Question: I have a HTML page as shown in <URL> . When "searchReportButton" button is clicked a javascript function "checkSession" is invoked. Inside the "checkSession" function there is a 'jquery.ajax' call to a 'web method' listed below. The web method is working fine and I am able to alert the result as "ACTIVE" in javascript success callback.
I have set the context as this.
'''
context: this, //CONTEXT
'''
I am expecting the following code to alert the "Loading..." text. The assumption is 'this' will work in the 'success callback' since the 'context' is set. But it not showing the text.
'''
if (result == "ACTIVE")
{
var selectedTable = $(this).closest('.dateFilter').siblings('.sentDatesSection').find('.reportSentDatesDiv');
alert($(selectedTable).text());
}
'''
What need to be corrected in order to get the context in the callback?
'''
[WebMethod(CacheDuration = 0)]
public static string CheckSessionExpiry(string empID)
{
return "ACTIVE";
}
'''

'''
$(document).ready(function() {
var searchReportButton = $('.searchReportButton');
searchReportButton.click(function() {
var selectedTable = $(this).closest('.dateFilter').siblings('.sentDatesSection').find('.reportSentDatesDiv');
alert($(selectedTable).text());
checkSession();
return false;
});
});
function checkSession() {
var empID = 101;
alert('Function Reached');
$.ajax({
type: "POST",
url: "Error.aspx/CheckSessionExpiry",
data: '{"empID": "' + empID + '"}',
contentType: "application/json; charset=utf-8",
dataType: "json",
context: this,
//CONTEXT
success: handleSessionResult
});
}
function handleSessionResult(result) {
if (result.hasOwnProperty("d")) {
result = result.d
}
if (result == "ACTIVE") {
var selectedTable = $(this).closest('.dateFilter').siblings('.sentDatesSection').find('.reportSentDatesDiv');
alert($(selectedTable).text());
}
}
'''
'''
<html xmlns="http://www.w3.org/1999/xhtml">
<head id="Head1">
<title>Report List </title>
</head>
<body>
<form>
<div id="wrapper">
<div id="container">
<div id="centralContainer">
<div id="mainContainer">
<div id="contentHolderDiv" class="contentHolderDiv">
<div id="searchContainer" class="searchContainer">
<div id="entryValues" class="repeaterContainer">
<div class="repeaterTableBorder">
<div class="repeaterRecord">
<div class="repeaterIdentifier">
<div class="reportTitle">
Daily Financial Transaction:
</div>
</div>
<div class="viewLogTitle">
<div class="viewLogText">
View Report Log
</div>
</div>
<div id="reportLog" class="reportLog">
<div class="dateFilter">
<div class="filterElements">
<div class="filterContents">
<input type="submit" name="ctl00$detailContentPlaceholder$repReports$ctl00$btnSubmit"
value="Get Reports" id="detailContentPlaceholder_repReports_btnSubmit_0" class="searchReportButton" />
</div>
</div>
</div>
<div class="sentDatesSection">
<div class="reportSentDatesDiv">
<p>
Loading...</p>
</div>
</div>
</div>
</div>
</div>
</div>
</div>
<div class="clear">
</div>
</div>
</div>
<div class="clear">
</div>
</div>
</div>
</div>
</form>
<script type="text/javascript" src="http://ajax.aspnetcdn.com/ajax/jquery/jquery-1.4.1.js"></script>
'''
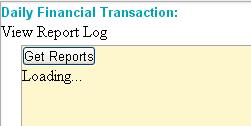
Answer: Pass 'this' as argument to the 'checkSession' function:
'''
checkSession(this);
'''
and then:
'''
function checkSession(context) {
var empID = 101;
alert('Function Reached');
$.ajax({
type: "POST",
url: "Error.aspx/CheckSessionExpiry",
data: JSON.stringify({ empID: empID }),
contentType: "application/json; charset=utf-8",
dataType: "json",
context: context, //CONTEXT
success: handleSessionResult
}
});
}
'''
Also notice how I have fixed your '$.ajax' call to use the 'JSON.stringify' method in order to ensure that the request is properly JSON formatted. , and I repeat, use string concatenations ('+' operator) to build JSON. The 'JSON.stringify' method is natively built into all modern browsers. And if you have to support some browser that comes from the <URL> script to your page.